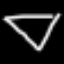
Label: diamond